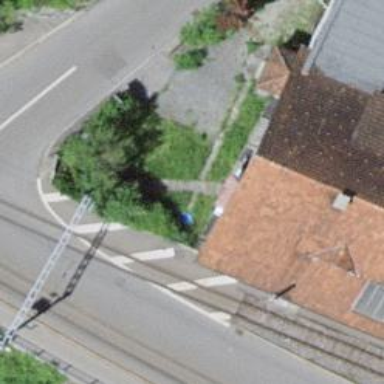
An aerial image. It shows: Narrow-gauge railway tunnel passing through building yard.